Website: crate-barrel
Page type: newsletter-management
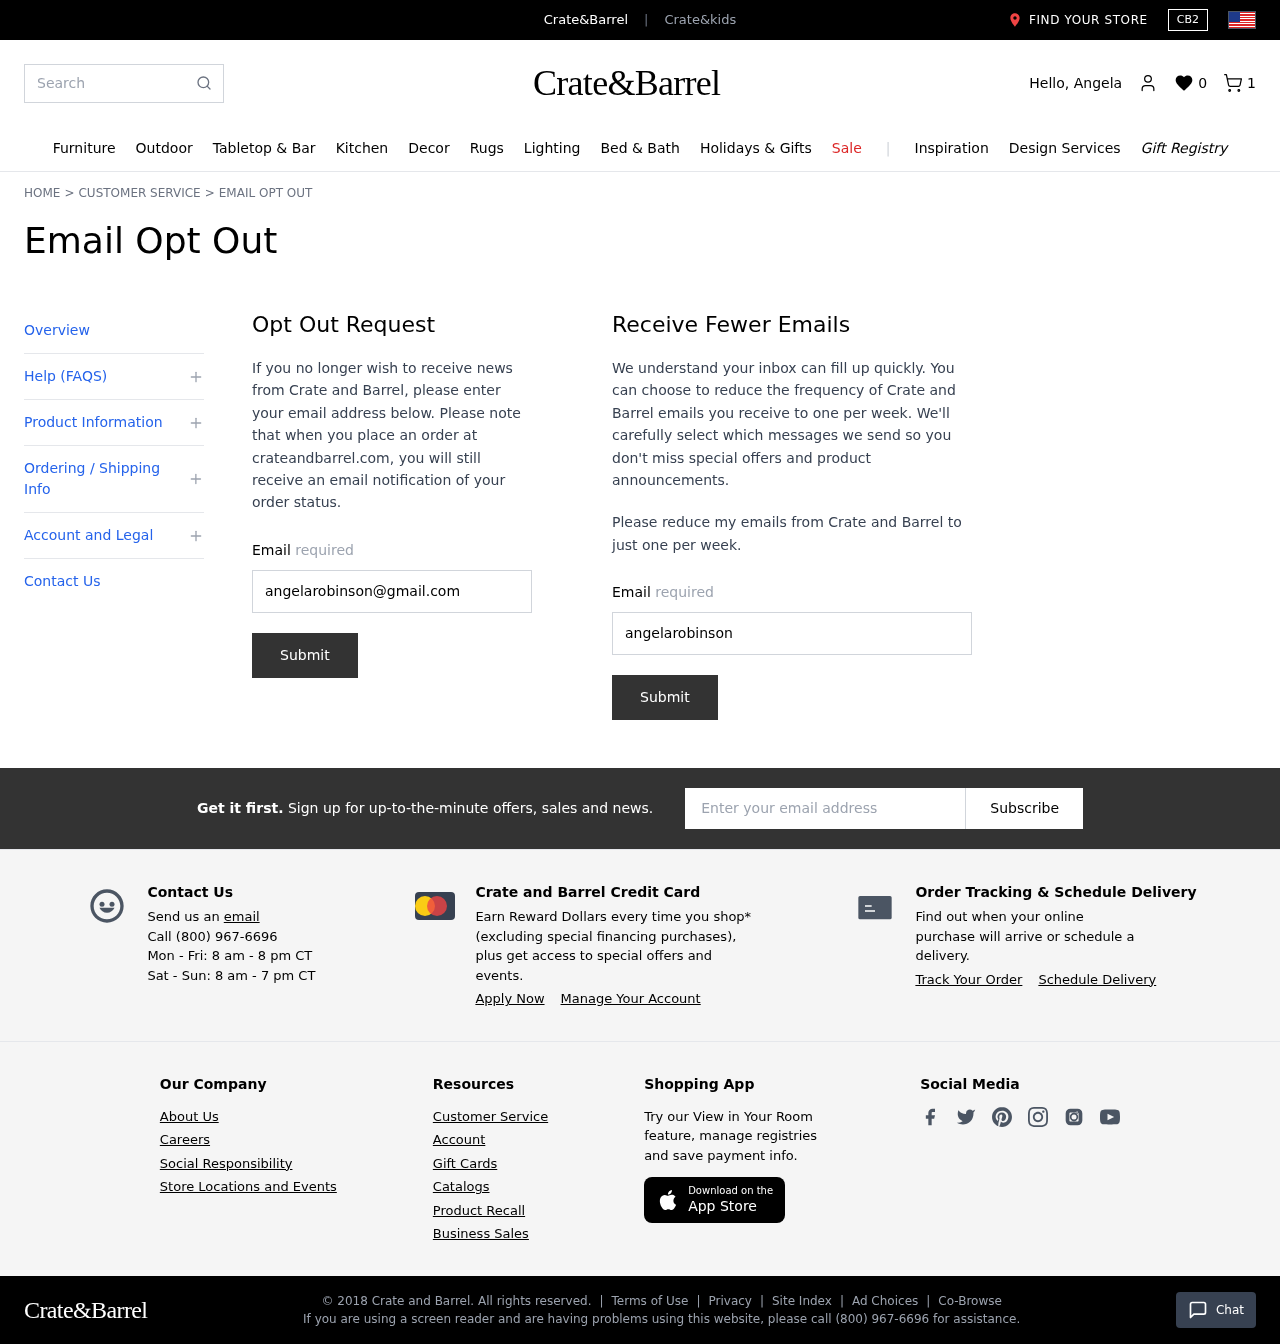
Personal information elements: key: PII_EMAIL
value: angelarobinson@gmail.com
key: PII_EMAIL2
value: angelarobinson@gmail.com
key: PII_EMAIL3
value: angelarobinson@gmail.com
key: PII_FIRSTNAME
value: Angela
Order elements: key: ORDER_NUM_ITEMS
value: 1
Search elements: key: HEADER_SEARCH
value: Search
Other elements: key: WISHLIST_COUNT
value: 0